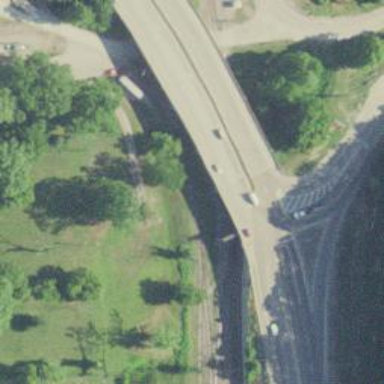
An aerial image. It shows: Primary highway that functions as expressway.